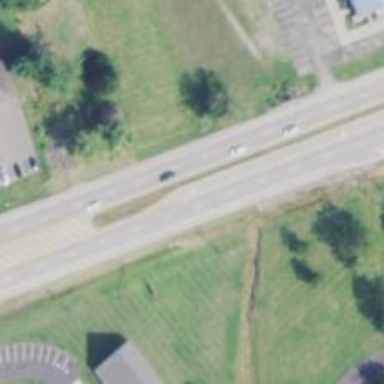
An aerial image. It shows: Trunk highway.